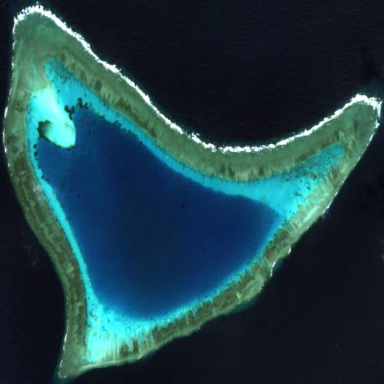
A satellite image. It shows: Beautiful reef in its natural habitat.